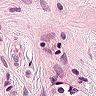
Metastatic tissue present: yes